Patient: sex F, age 56
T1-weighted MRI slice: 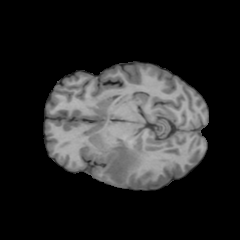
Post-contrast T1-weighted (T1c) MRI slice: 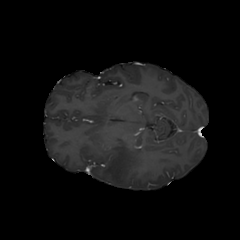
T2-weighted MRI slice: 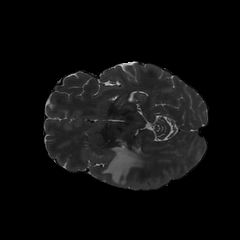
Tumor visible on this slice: yes
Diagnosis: Glioblastoma, IDH-wildtype
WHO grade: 4